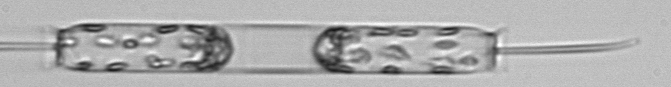
Label: Ditylum_brightwellii